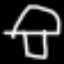
Label: mushroom